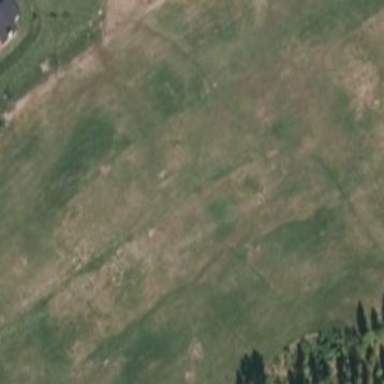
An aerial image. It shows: Grassy area designated for driving range golf.